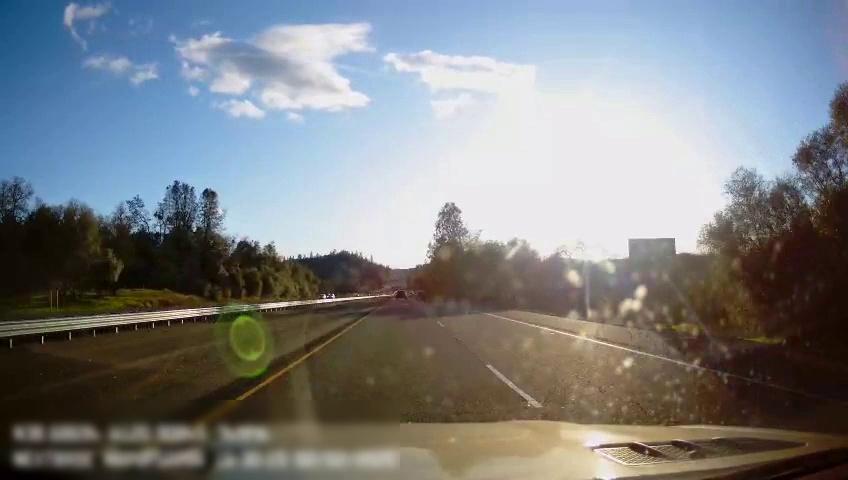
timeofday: Day
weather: Sunny
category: Drivable Space
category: Vehicles | Car
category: Vehicles | Truck
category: Lanes | Current Lane
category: Lanes | Current Lane
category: Lanes | Alternate Lane